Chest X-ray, AP view. Patient: 9 years old, sex M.
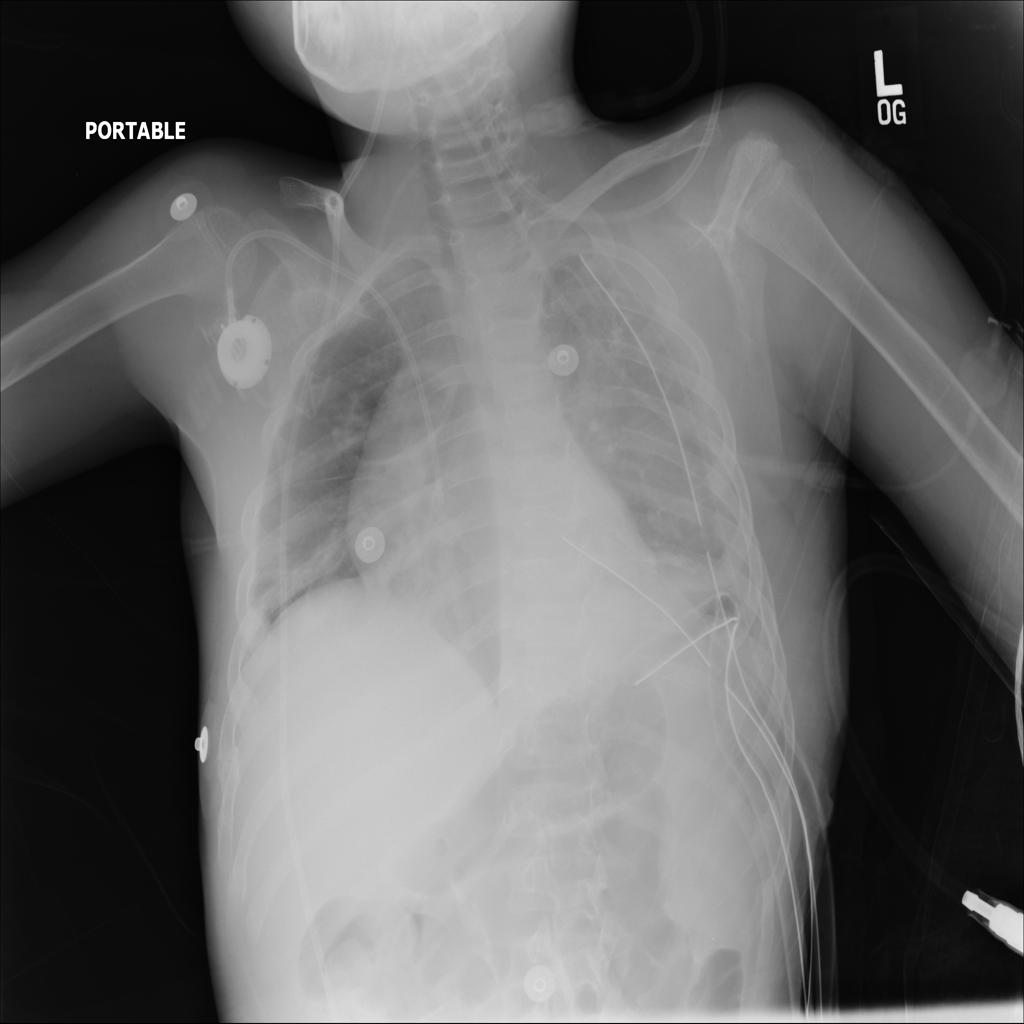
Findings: No Finding